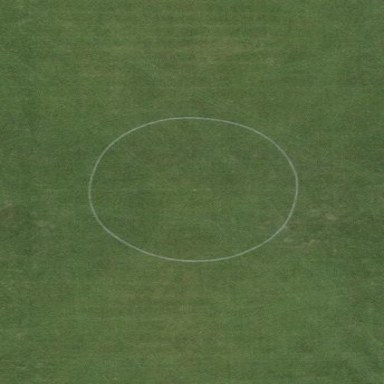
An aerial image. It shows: Soccer pitch designated for leisure and sports activities.